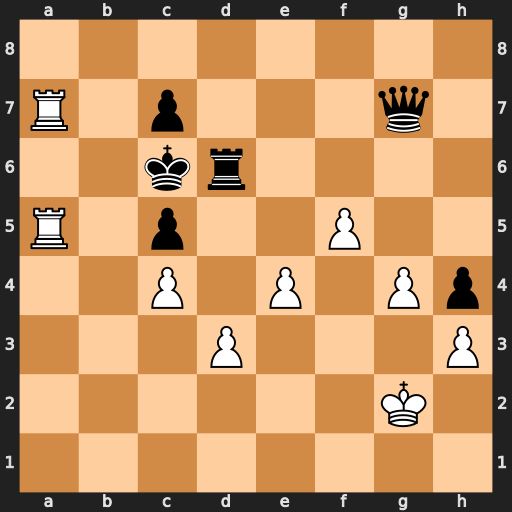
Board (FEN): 8/R1p3q1/2kr4/R1p2P2/2P1P1Pp/3P3P/6K1/8
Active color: w
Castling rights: -
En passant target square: -
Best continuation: R5a6+ Kd7 Rxc7+ Kxc7 Ra7+ Kb6 Rxg7